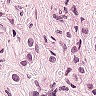
Metastatic tissue present: yes